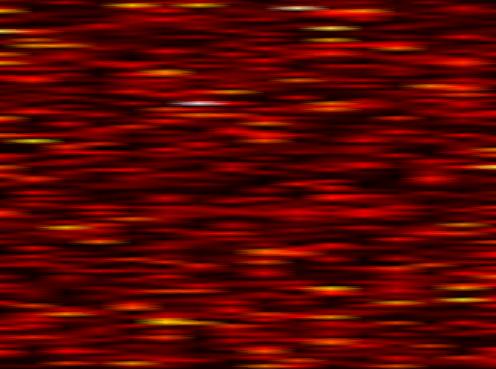
Label: UFMC